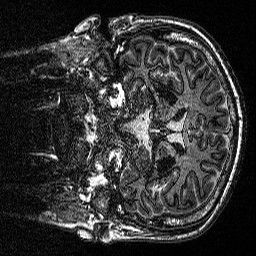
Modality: MP2RAGE
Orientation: coronal
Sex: male
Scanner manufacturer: siemens
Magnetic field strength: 3 T
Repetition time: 5 s
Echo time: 0.00292 s